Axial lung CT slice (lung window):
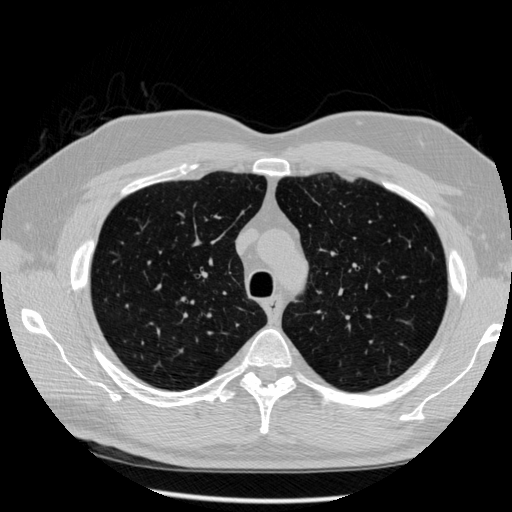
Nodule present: no